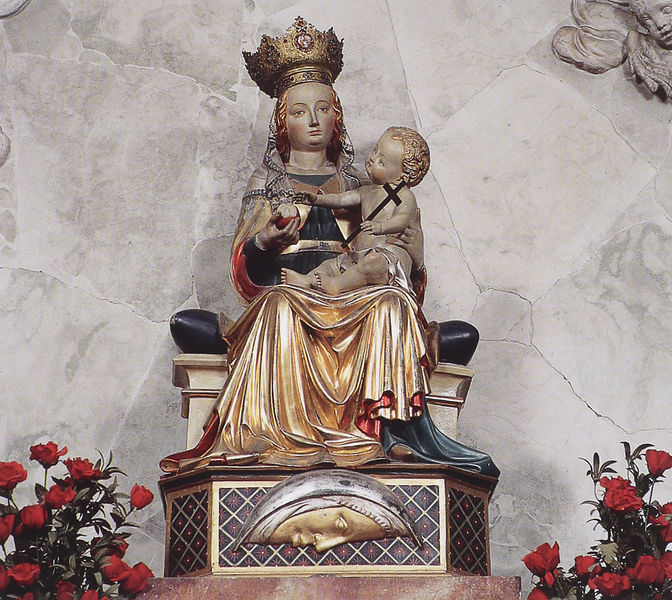
Titel: Gnadenbild der “lieblichen Mutter von Birnau”
Künstler: sog. Dornstädter Meister
Standort: Birnau am Bodensee, Wallfahrtskirche (EU - D - BW)
Schlagwörter: blumen, frau, kleid, blick, gürtel, rose, rosen, falten, gesicht, kleidung, kirche, gewand, gold, haare, kind, gotik, krone, locken, engel, skulptur, statue, apfel, baby, erhaben, kissen, thron, foto, mond, kreuz, halbmond, christus, jesus, königin, heilig, maria, madonna, mutter gottes, christentum, kostbar, christi, jesuskind, heiligenfigur, gewandt, sulptur, marienblau